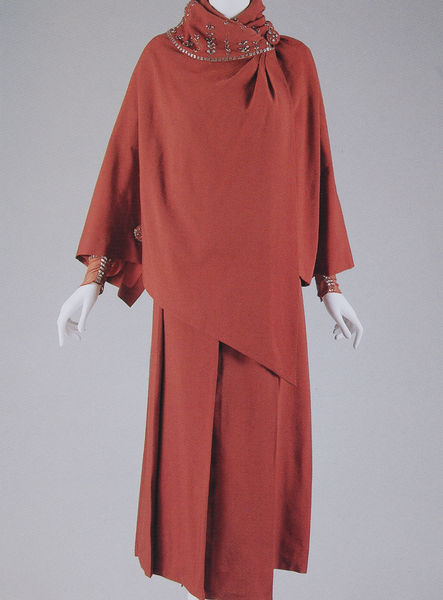
Titel: Nachmittagsensemble
Künstler: Jacques Doucet
Institution: unbekannt
Schlagwörter: hand, schatten, umhang, frauen, braun, frau, grau, kleid, kleider, orange, schmuck, weiss, dame, rot, schal, tuch, hochformat, mode, rock, alt, arme, falten, kleidung, kragen, lang, silber, weit, ärmel, hände, bestickt, gewand, gold, kostüm, mantel, stickerei, stoff, saum, diamanten, knopf, schräg, japan, sommer, modell, moderne, kette, farbe, bordüre, einfach, falte, verzierung, draperie, robe, überwurf, faltenwurf, model, nieten, naht, stola, geschlossen, foto, fotografie, manschetten, entwurf, puppe, puppen, kurz, photo, verziert, ausstellung, tracht, diagonal, faltenrock, silberknöpfe, besetzt, diagonale, besatz, gerafft, bieder, textil, cape, verhüllt, tunika, türkei, purpur, bund, uni, häne, modefotografie, pailetten, schaufensterpuppe, damenmode, knielang, kyoto, kleiderpuppe, poncho, abendrobe, kleidungsstück, modellkleid, bündchen, frauenmantel, kragenbesatz, kragenverschluss, leiderpuppe, manchetten, mantelkleid, mehrlagig, schalkragen, schneider, wadenlang, ziernaht, bestickung, schneiderpuppe, rod, mede, 20. jahrhundert, japan mode 20er jahre des 20. jhdt, rote robe 20. jhdt, 20er, fließende form, rotes kostüm, manteil, kleiderensemble, mit falte, oberteilschmuck